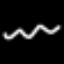
Label: squiggle